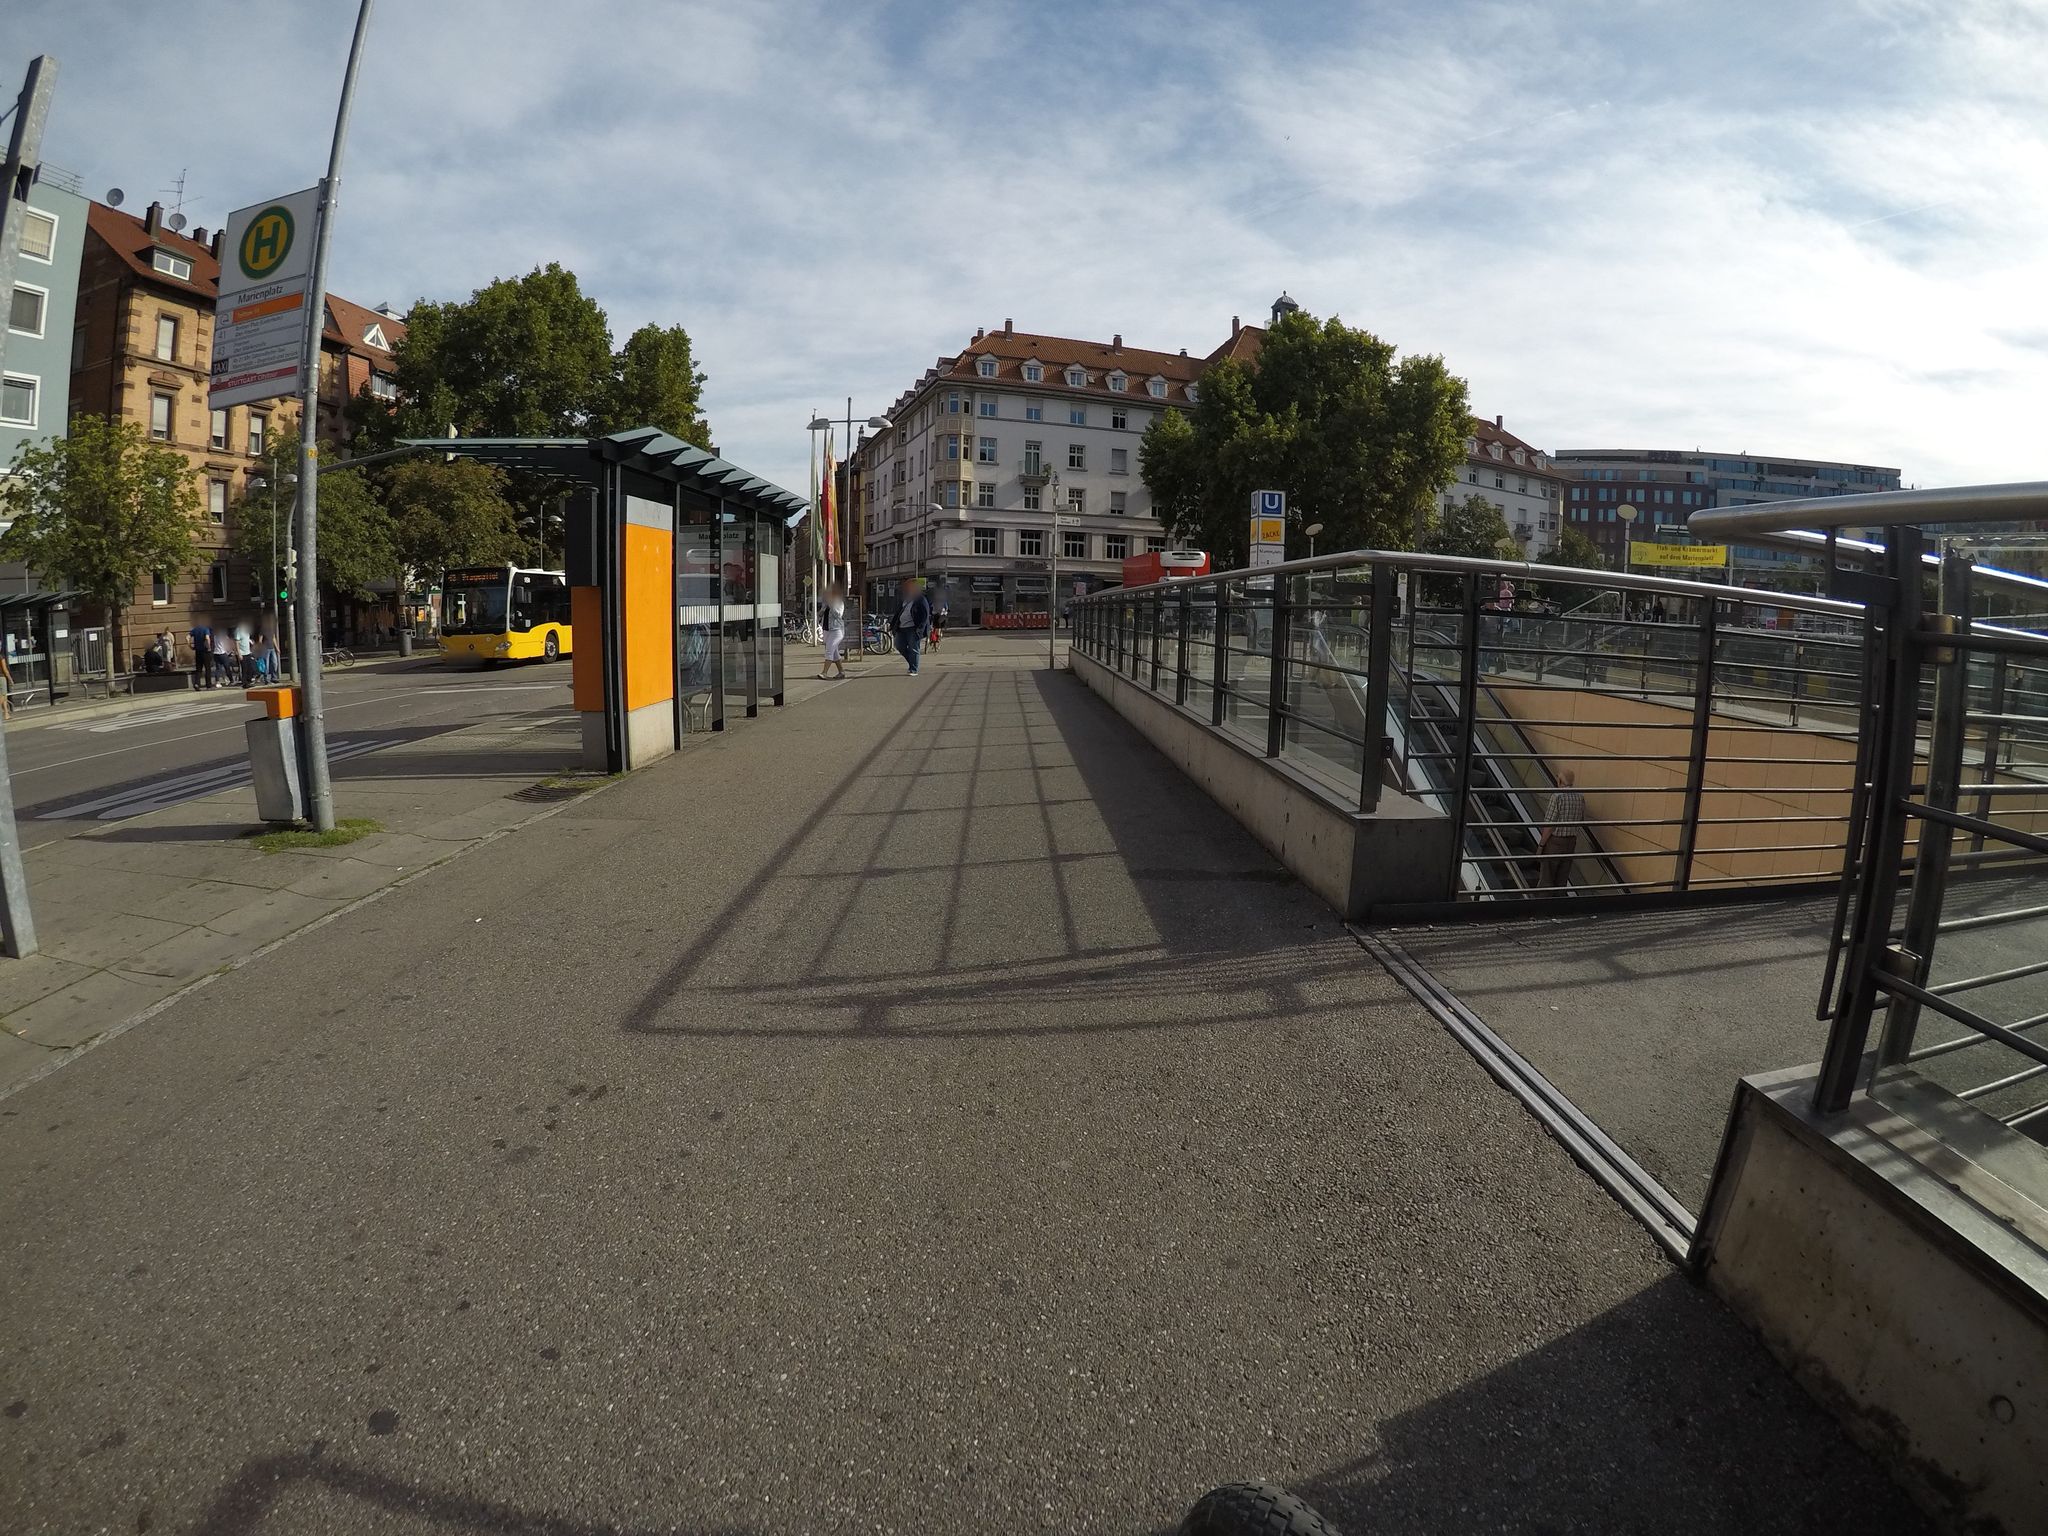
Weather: cloudy
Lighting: day
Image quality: good
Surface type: cycling surface
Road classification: footway
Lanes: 2
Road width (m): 3
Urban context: urban centre
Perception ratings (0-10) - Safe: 0.73, Lively: 8.49, Beautiful: 5.34, Boring: 5.66, Depressing: 4.36, Wealthy: 5.02